Question: I tried to implement the algorithm according to the example:

"Shannon Fano"
According to this decision, I have to get A = 11, B = 101, C = 100, D = 00, E = 011, F = 010. But i get A = 11 B = 101 C = 100 D = 01 E = 001 F = 000
This my code:
'''
Input parametrs: frequencies = [50, 39, 18, 49, 35, 24] i chars = [A, B, C, D, E, F]
OnClick: SearchTree(' ',' ', 1, charCount,Memo1);
procedure SearchTree(branch:char; full_branch:string; start_pos:integer; end_pos:integer; memo:TMemo);
var
dS:real;
i, m, S:integer;
c_branch:string;
x,y,j:integer;
begin
if (branch<>' ') then c_branch := full_branch + branch
else c_branch := '';
if (start_pos = end_pos) then
begin
memo.Lines.Add(chars[start_pos]+ ' = ' + c_branch);
exit;
end;
x:=0; y:=0;
i:=start_pos-1; j:=end_pos;
repeat
Inc(i);
x:=x+frequencies[i];
while ((x>=y) and (i<>j))do
begin
y:=y+frequencies[j];
Dec(j);
end;
m:=i;
until (i=j);
SearchTree('1', c_branch, start_pos, m,memo);
SearchTree('0', c_branch, m+1, end_pos,memo);
end;
'''
Prompt if I understood the algorithm and what is my problem?
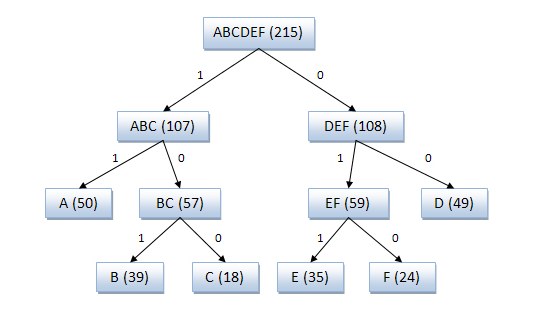
Answer: I will not try to decipher your code, but for what it's worth, what you are doing here is not the way I have understood Shannon-Fano encoding.
I must admit right away that I have never personally coded one (opting for Huffman encoding instead, which offers as good as or better compression for all input data at the sacrifice of some complexity).
Here's how I believe Shannon-Fano codes should be constructed from your sample data:
Given character frequencies:
'''
A B C D E F
50, 39, 18, 49, 35, 24 = 215 (ideal distribution = 215 / 2 = 107.5 to each start bit)
'''
Now sort the frequencies:
'''
A D B E F C
50, 49, 39, 35, 24, 18 = 215 (ideal distribution = 215 / 2 = 107.5 to each start bit)
'''
Now find the split point in this list that gives the least amount of "error" (waste):
'''
50 | 49 39 35 24 18 -- error (distance to ideal 107.5) = 57.5
50 49 | 39 35 24 18 -- error (distance to ideal 107.5) = 8.5
50 49 39 | 35 24 18 -- error (distance to ideal 107.5) = 30.5
'''
So the best split point at the first level is between 49(D) and 39(B), which in turn means that we have AD on the left-hand branch and BEFC on the right-hand branch.
Since there happens to be only two characters left on the left-hand branch we have the encoding for those directly:
Assuming left is 1 and right is zero, A becomes 11 and D becomes 10.
All the remaining character encodings (BEFC) then begin with zero.
You now repeat this process recursively with the remaining list in the same way until there are at most two entries in the list, and you are done.